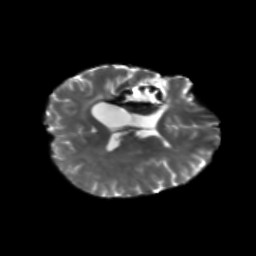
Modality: T2w
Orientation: axial
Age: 44
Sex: female
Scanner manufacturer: siemens
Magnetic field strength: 3 T
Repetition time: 5.47 s
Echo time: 0.0854 s